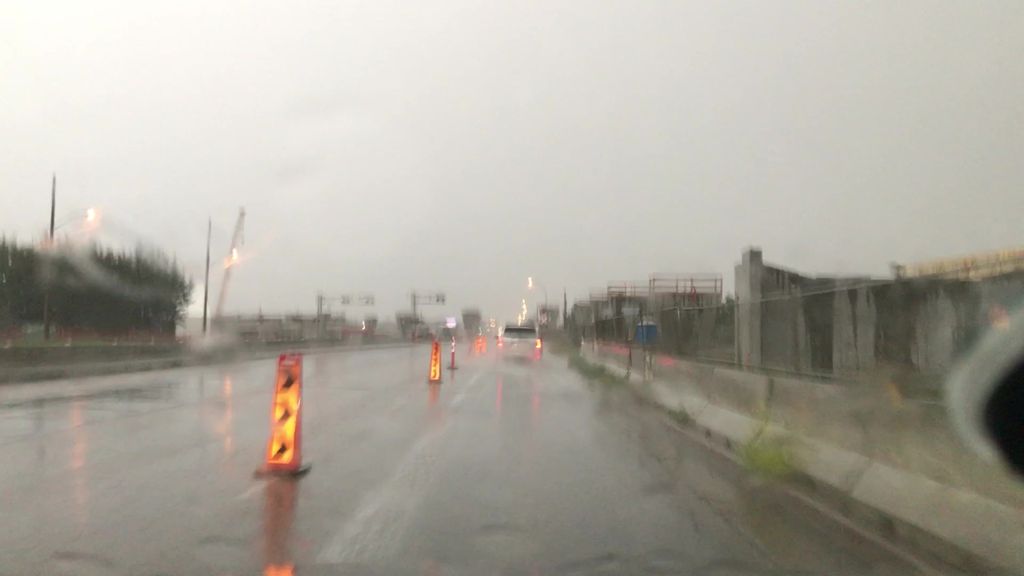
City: edmonton